Question: In bootstrap 3, how do I create a layout that fills the entire screen (100% height) and consists of 2 rows as follows (each 50% height) ? The view should not scroll. Thank you for your help

I have started with this mark-up but cannot get the results I need:
'''
<div class="container-fluid">
<div class="row-fluid">
<div class="col-lg-12">Top</div>
</div>
<div class="row-fluid">
<div class="col-lg-4">Bottem Left</div>
<div class="col-lg-4">Bottom Center</div>
<div class="col-lg-4">Bottom Right</div>
</div>
</div>
'''
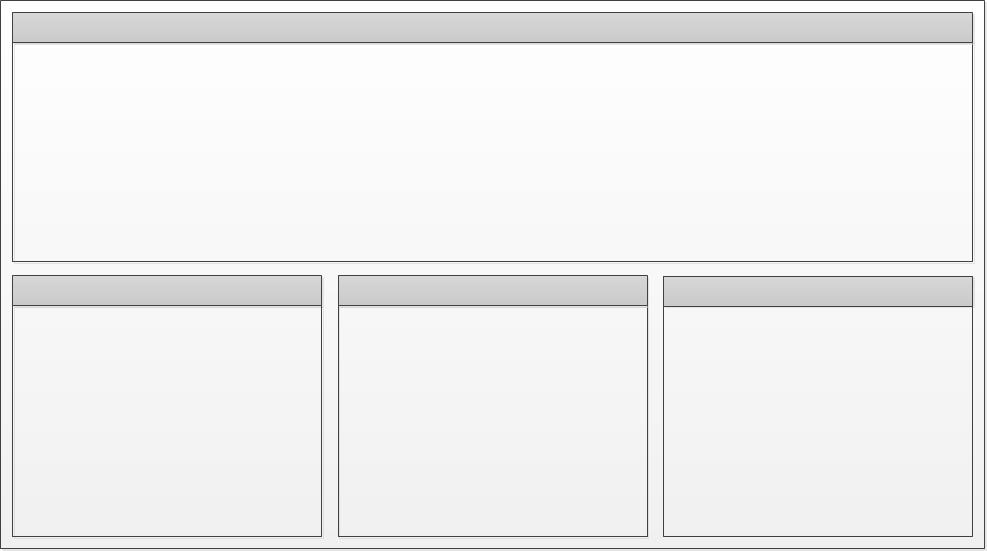
Answer: Bootstrap doesn't offer a mechanism to do 100% height layouts. You'll need some custom CSS.
Here's one approach. Your question leaves some things unaddressed, such as what should happen in overflow situations.
'''
.row > div {
overflow-y: scroll;
height: 100%;
}
.row.one-third {
height: 33.333%;
}
.row.two-thirds {
height: 66.667%;
}
'''
<URL>
<URL> again with 50% heights.